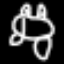
Label: frog